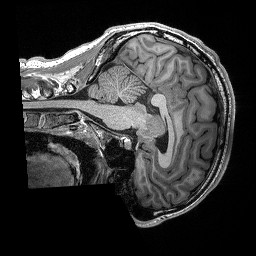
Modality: T1w
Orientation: sagittal
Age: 19
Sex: male
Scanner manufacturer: siemens
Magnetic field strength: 3 T
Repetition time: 2.3 s
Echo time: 0.00298 s